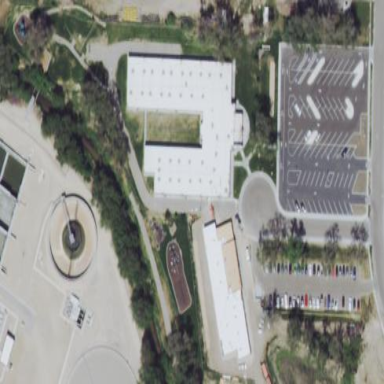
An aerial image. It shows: School.